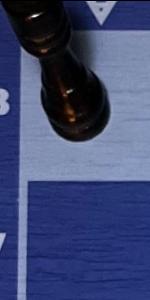
Label: Empty